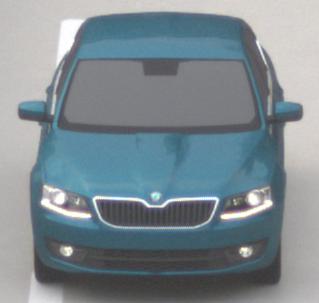
Make: Skoda
Model: Octavia 1.2 TSI
Detailed model: Octavia (III) Limousine
Model produced from: 2013/02
Model produced until: 2015/04
Doors: 5
Color: blue
Road condition: wet road
Daytime: sunrise or sunset
Contrast: low contrast